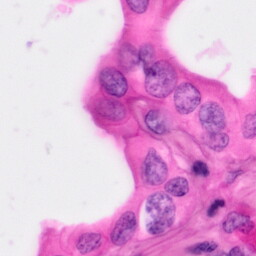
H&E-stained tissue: Pancreatic